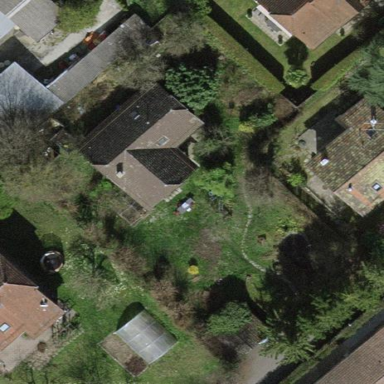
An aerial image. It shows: Garden surrounded by fence.